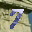
Label: 7